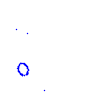
Particle: proton